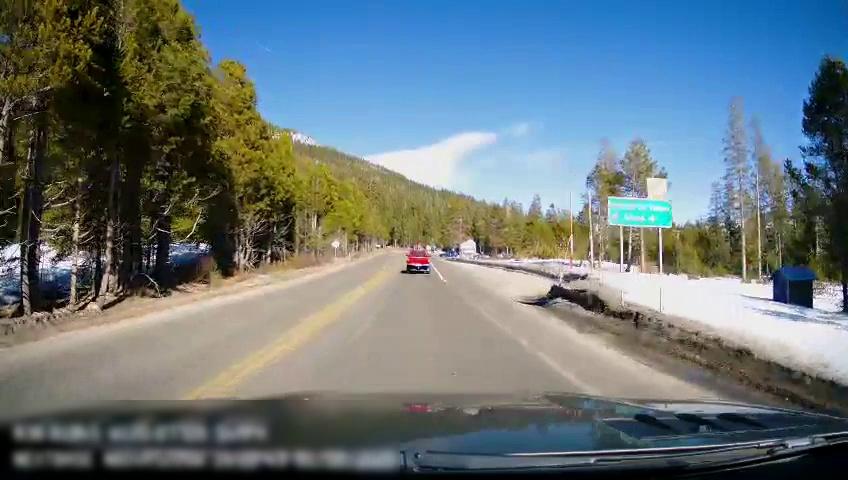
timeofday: Day
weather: Sunny
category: Drivable Space
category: Vehicles | Truck
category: Lanes | Opposite Lane
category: Lanes | Current Lane
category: Lanes | Current Lane
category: Traffic | Signs